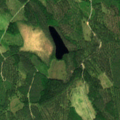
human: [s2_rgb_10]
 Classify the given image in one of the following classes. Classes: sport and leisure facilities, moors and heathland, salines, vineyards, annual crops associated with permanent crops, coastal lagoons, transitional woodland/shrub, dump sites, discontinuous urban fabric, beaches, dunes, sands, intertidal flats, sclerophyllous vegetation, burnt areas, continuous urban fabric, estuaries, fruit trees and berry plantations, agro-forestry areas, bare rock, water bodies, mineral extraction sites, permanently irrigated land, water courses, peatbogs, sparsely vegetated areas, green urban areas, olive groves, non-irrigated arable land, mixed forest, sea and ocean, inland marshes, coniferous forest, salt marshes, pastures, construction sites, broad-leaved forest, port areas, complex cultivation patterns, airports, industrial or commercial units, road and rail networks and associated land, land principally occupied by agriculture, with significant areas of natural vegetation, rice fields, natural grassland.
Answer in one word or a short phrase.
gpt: coniferous forest, mixed forest, transitional woodland/shrub